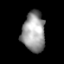
Tissue: lung
Cell type: Others
Senescence score: 0.1973
Nuclear area (px): 901
Mean DAPI intensity: 152.678